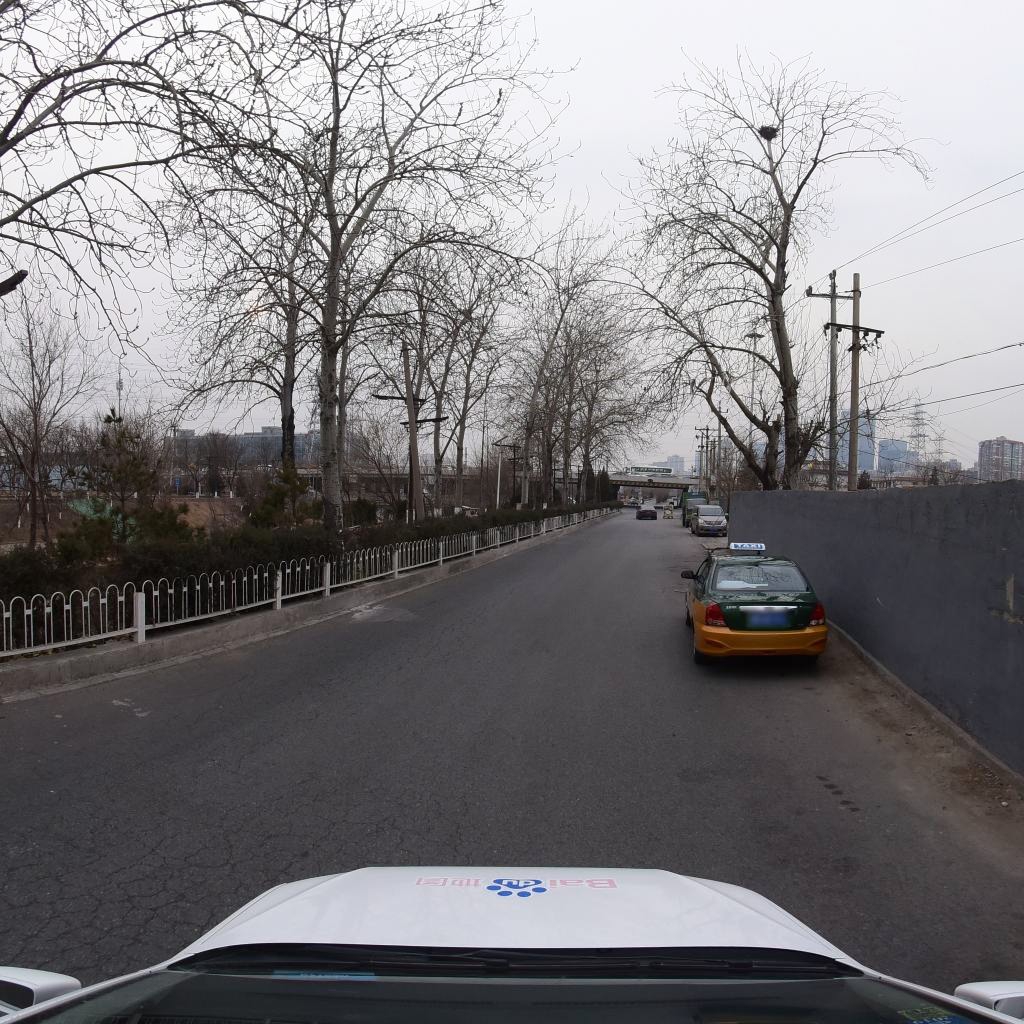
Region: Fengtai
Road damage annotations: alligator crack